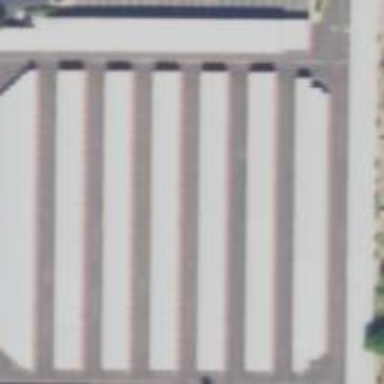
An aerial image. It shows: View of roof of building.